Aerial crown-view tile of a tropical tree (Barro Colorado Island, Panama), acquired 20250414:
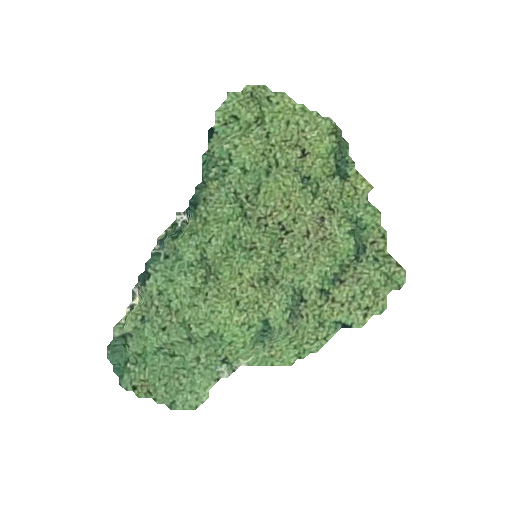
Species: Tachigali panamensis
GBIF accepted scientific name: Tachigali panamensis
Crown area: 82.427 m²